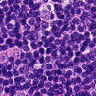
Metastatic tissue present: yes